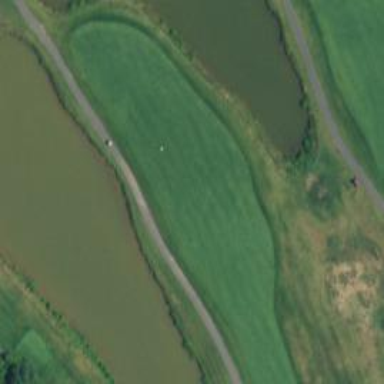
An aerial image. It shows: View of golf hole.